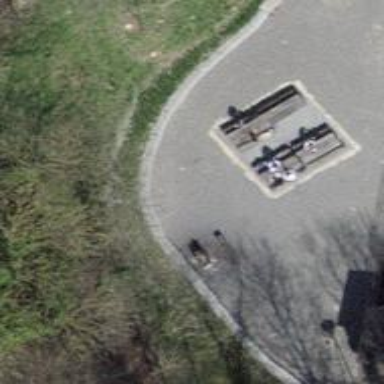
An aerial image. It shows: BBQ amenity.